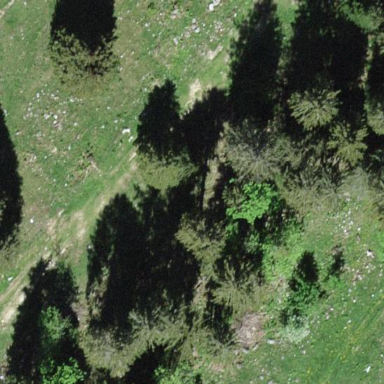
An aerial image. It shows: Forest with evergreen needle-leaved trees.